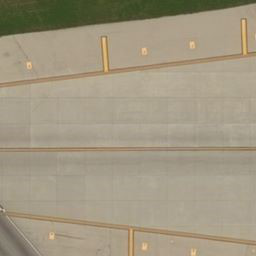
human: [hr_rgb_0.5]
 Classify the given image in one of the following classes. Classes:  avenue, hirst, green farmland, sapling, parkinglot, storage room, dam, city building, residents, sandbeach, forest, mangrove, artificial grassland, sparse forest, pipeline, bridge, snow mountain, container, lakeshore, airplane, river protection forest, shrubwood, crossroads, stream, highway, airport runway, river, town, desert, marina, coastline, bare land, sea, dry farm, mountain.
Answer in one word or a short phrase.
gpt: airport runway